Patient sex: M
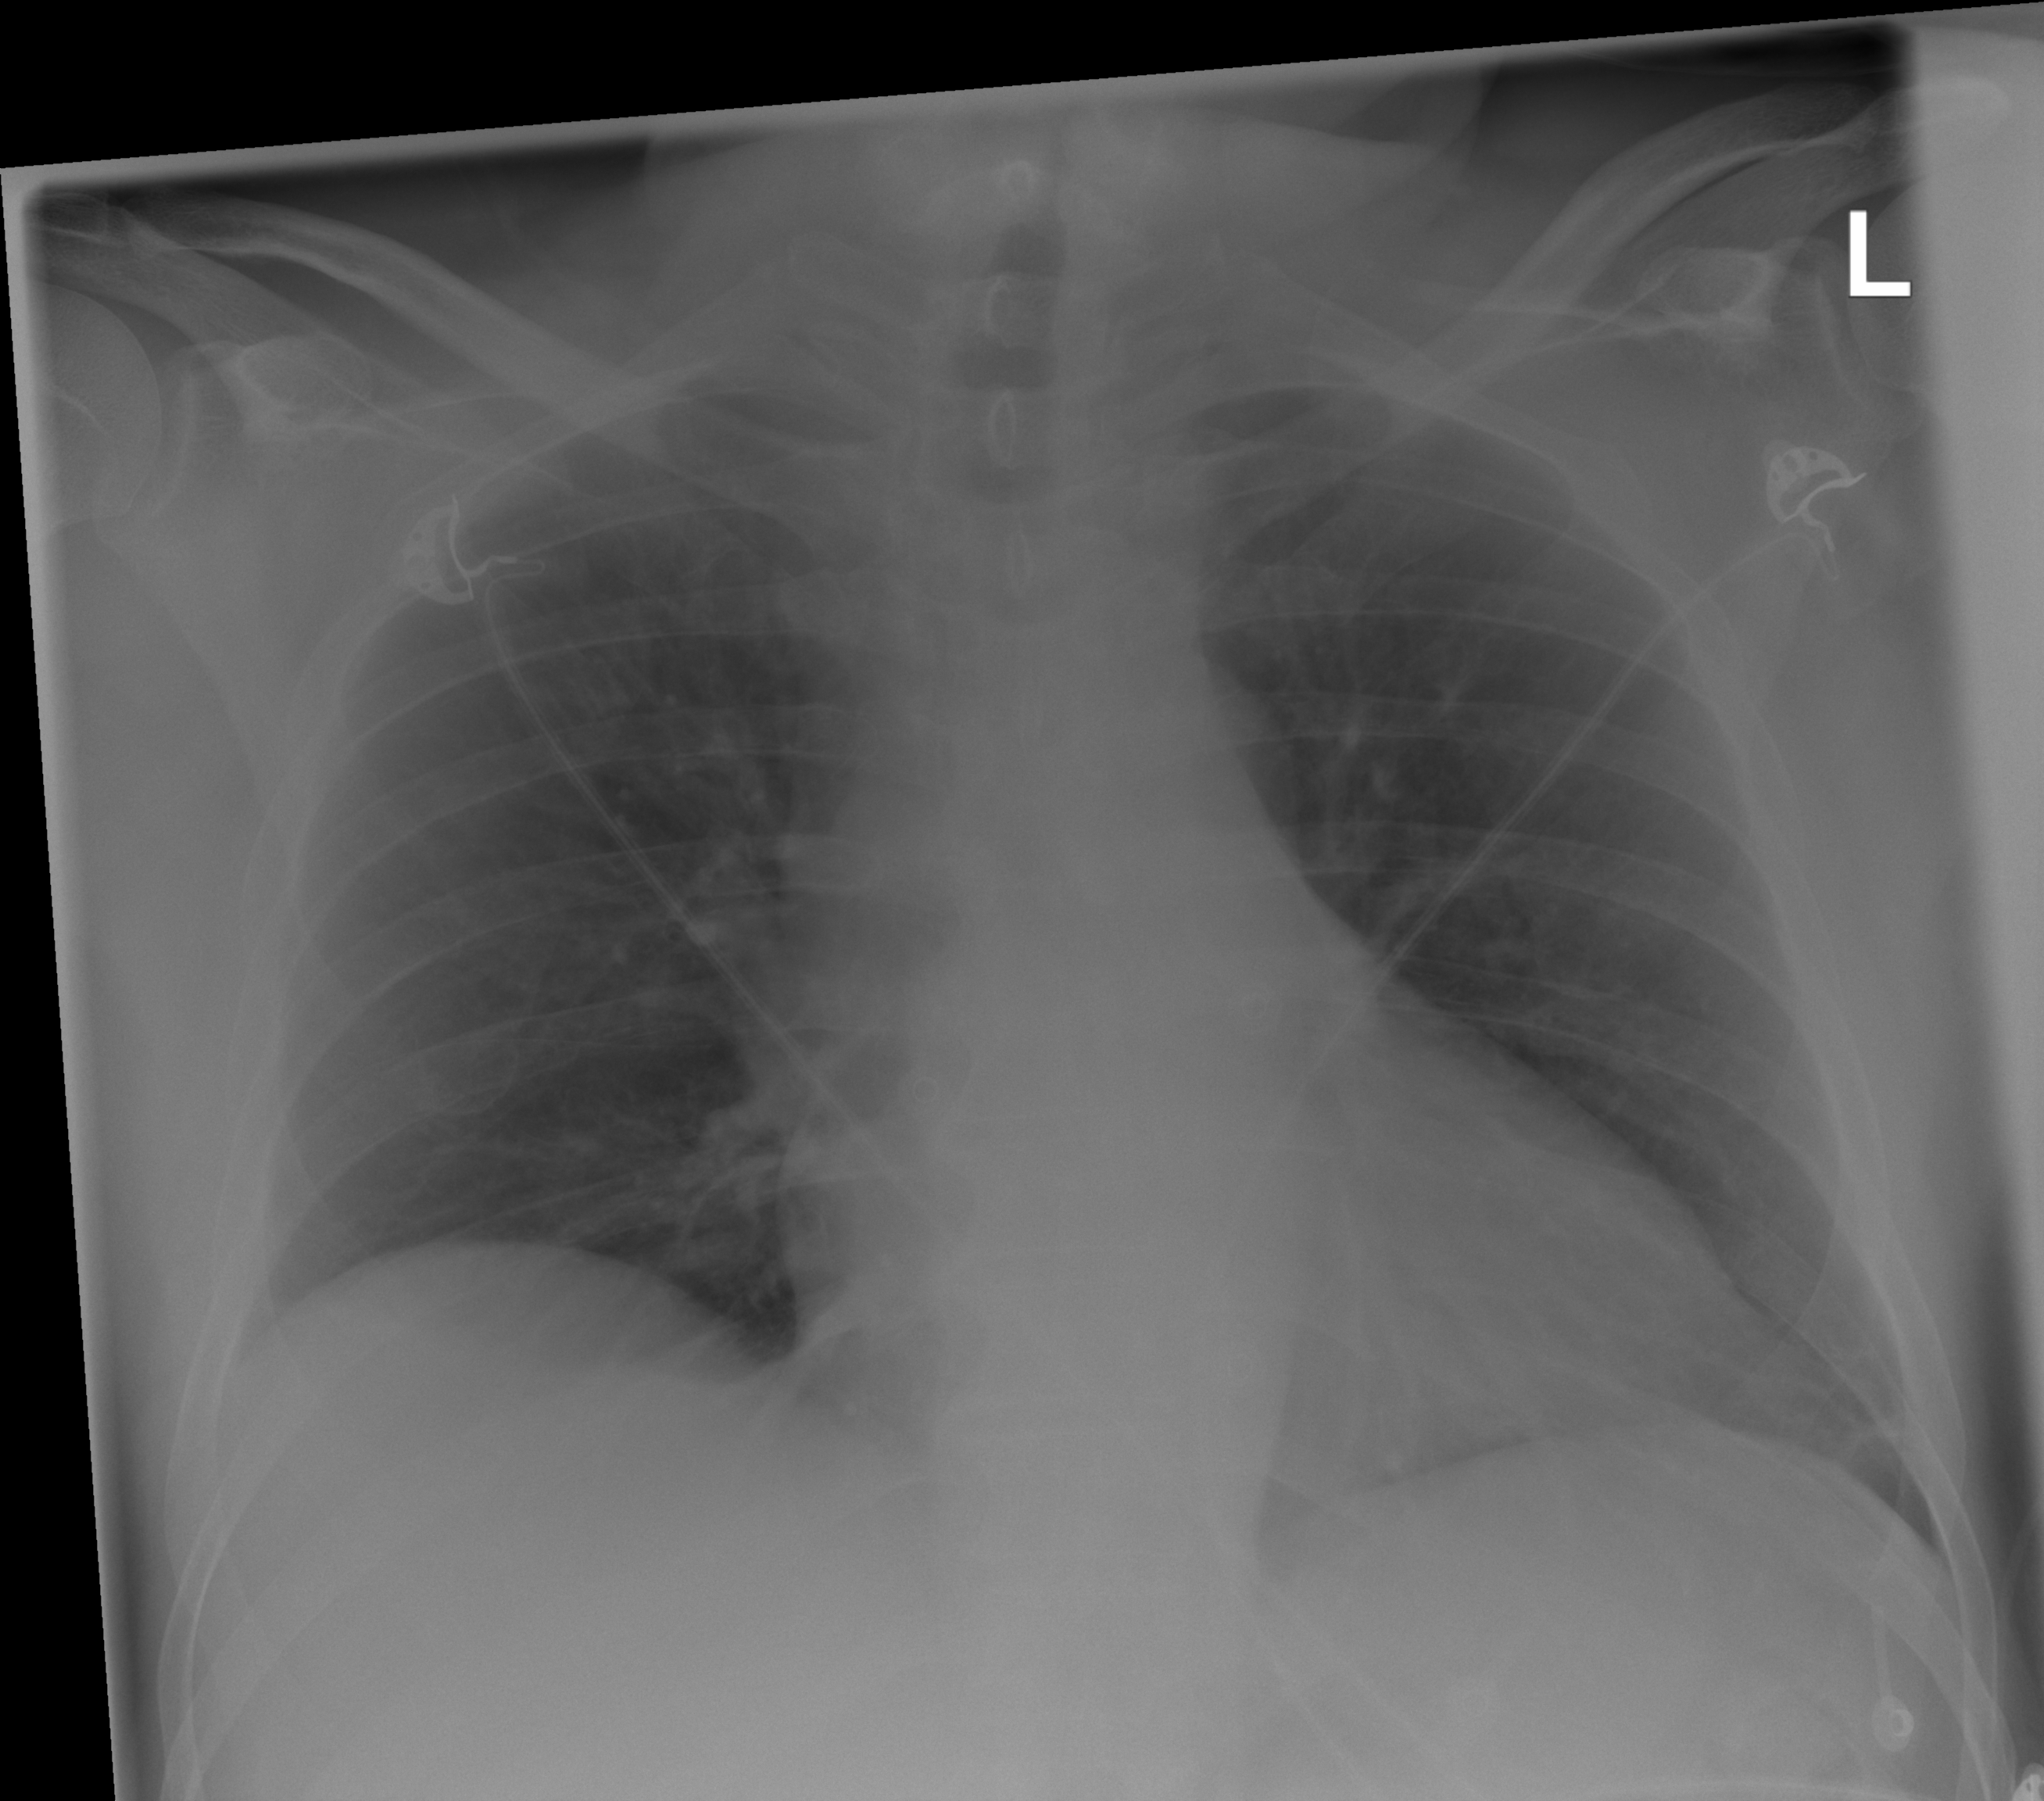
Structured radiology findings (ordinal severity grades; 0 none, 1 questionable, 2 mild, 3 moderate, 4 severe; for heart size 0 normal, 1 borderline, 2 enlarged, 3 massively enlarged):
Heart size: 1
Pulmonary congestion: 0
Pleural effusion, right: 0
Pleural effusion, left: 0
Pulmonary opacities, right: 0
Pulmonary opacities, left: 0
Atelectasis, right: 0
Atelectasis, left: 2